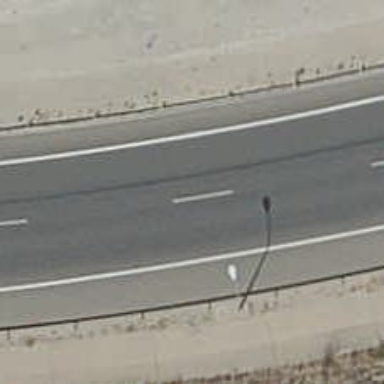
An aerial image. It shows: Motorway link.